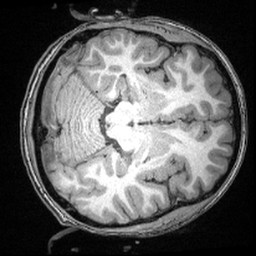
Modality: T1w
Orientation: axial
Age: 14
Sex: female
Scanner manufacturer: siemens
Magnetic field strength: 3 T
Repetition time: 2.4 s
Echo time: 0.00374 s